Question: For both 'GET' and 'POST' requests I simply want to print the associated 'QueryDict' in my test view:
'''
if request.method == 'GET':
print request.GET
if request.method == 'POST':
print request.POST
'''
When I make 'requests' using both methods I get different response codes. I could use some help.

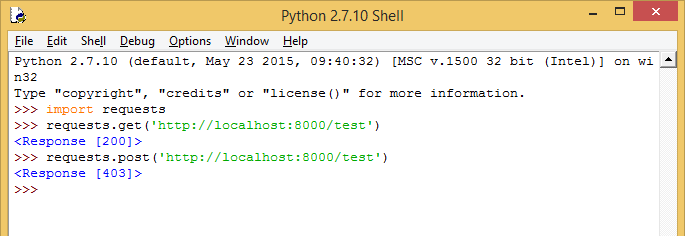
Answer: The post request has triggered Django's <URL> so you are getting a 403 Forbidden response.
Usually, it means that you need to include the CSRF template in your template.
In this case, because you are making requests from the shell, it might be appropriate to use the 'csrf_exempt' decorator on this view to disable the CSRF protection.